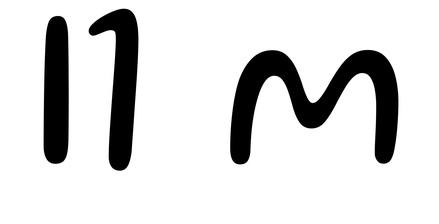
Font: Gluten_Light